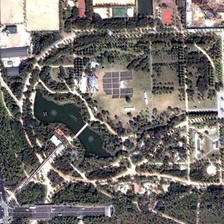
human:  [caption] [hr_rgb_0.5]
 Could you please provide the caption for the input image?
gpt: several buildings are near a park with many green trees and a pond .

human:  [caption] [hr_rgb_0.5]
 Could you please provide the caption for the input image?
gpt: several buildings are near a park with many green trees and a pond .

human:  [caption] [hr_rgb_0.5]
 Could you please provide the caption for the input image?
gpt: several buildings are near a park with many green trees and a pond .

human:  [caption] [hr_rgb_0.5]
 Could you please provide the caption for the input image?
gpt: several buildings are near a park with many green trees and a pond .

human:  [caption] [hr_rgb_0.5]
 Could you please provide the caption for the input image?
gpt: several buildings are near a park with many green trees and a pond .